Field crop: tomato
Growth stage: 1
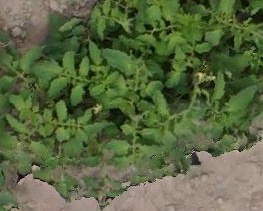
Species: tomato